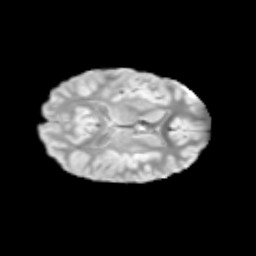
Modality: T2w
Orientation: axial
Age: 12
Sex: male
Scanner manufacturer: siemens
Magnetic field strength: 3 T
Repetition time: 3.8 s
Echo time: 0.07 s